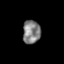
Tissue: skin
Cell type: Epithelial cells
Senescence score: 0.2029
Nuclear area (px): 413
Mean DAPI intensity: 127.915